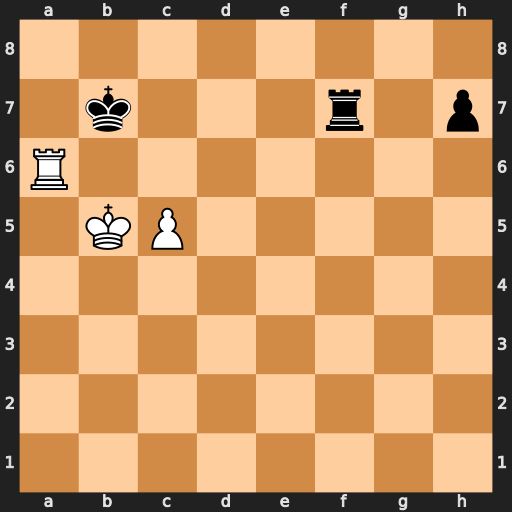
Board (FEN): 8/1k3r1p/R7/1KP5/8/8/8/8
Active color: w
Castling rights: -
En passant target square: -
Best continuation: c6+ Kb8 Kb6